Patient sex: M
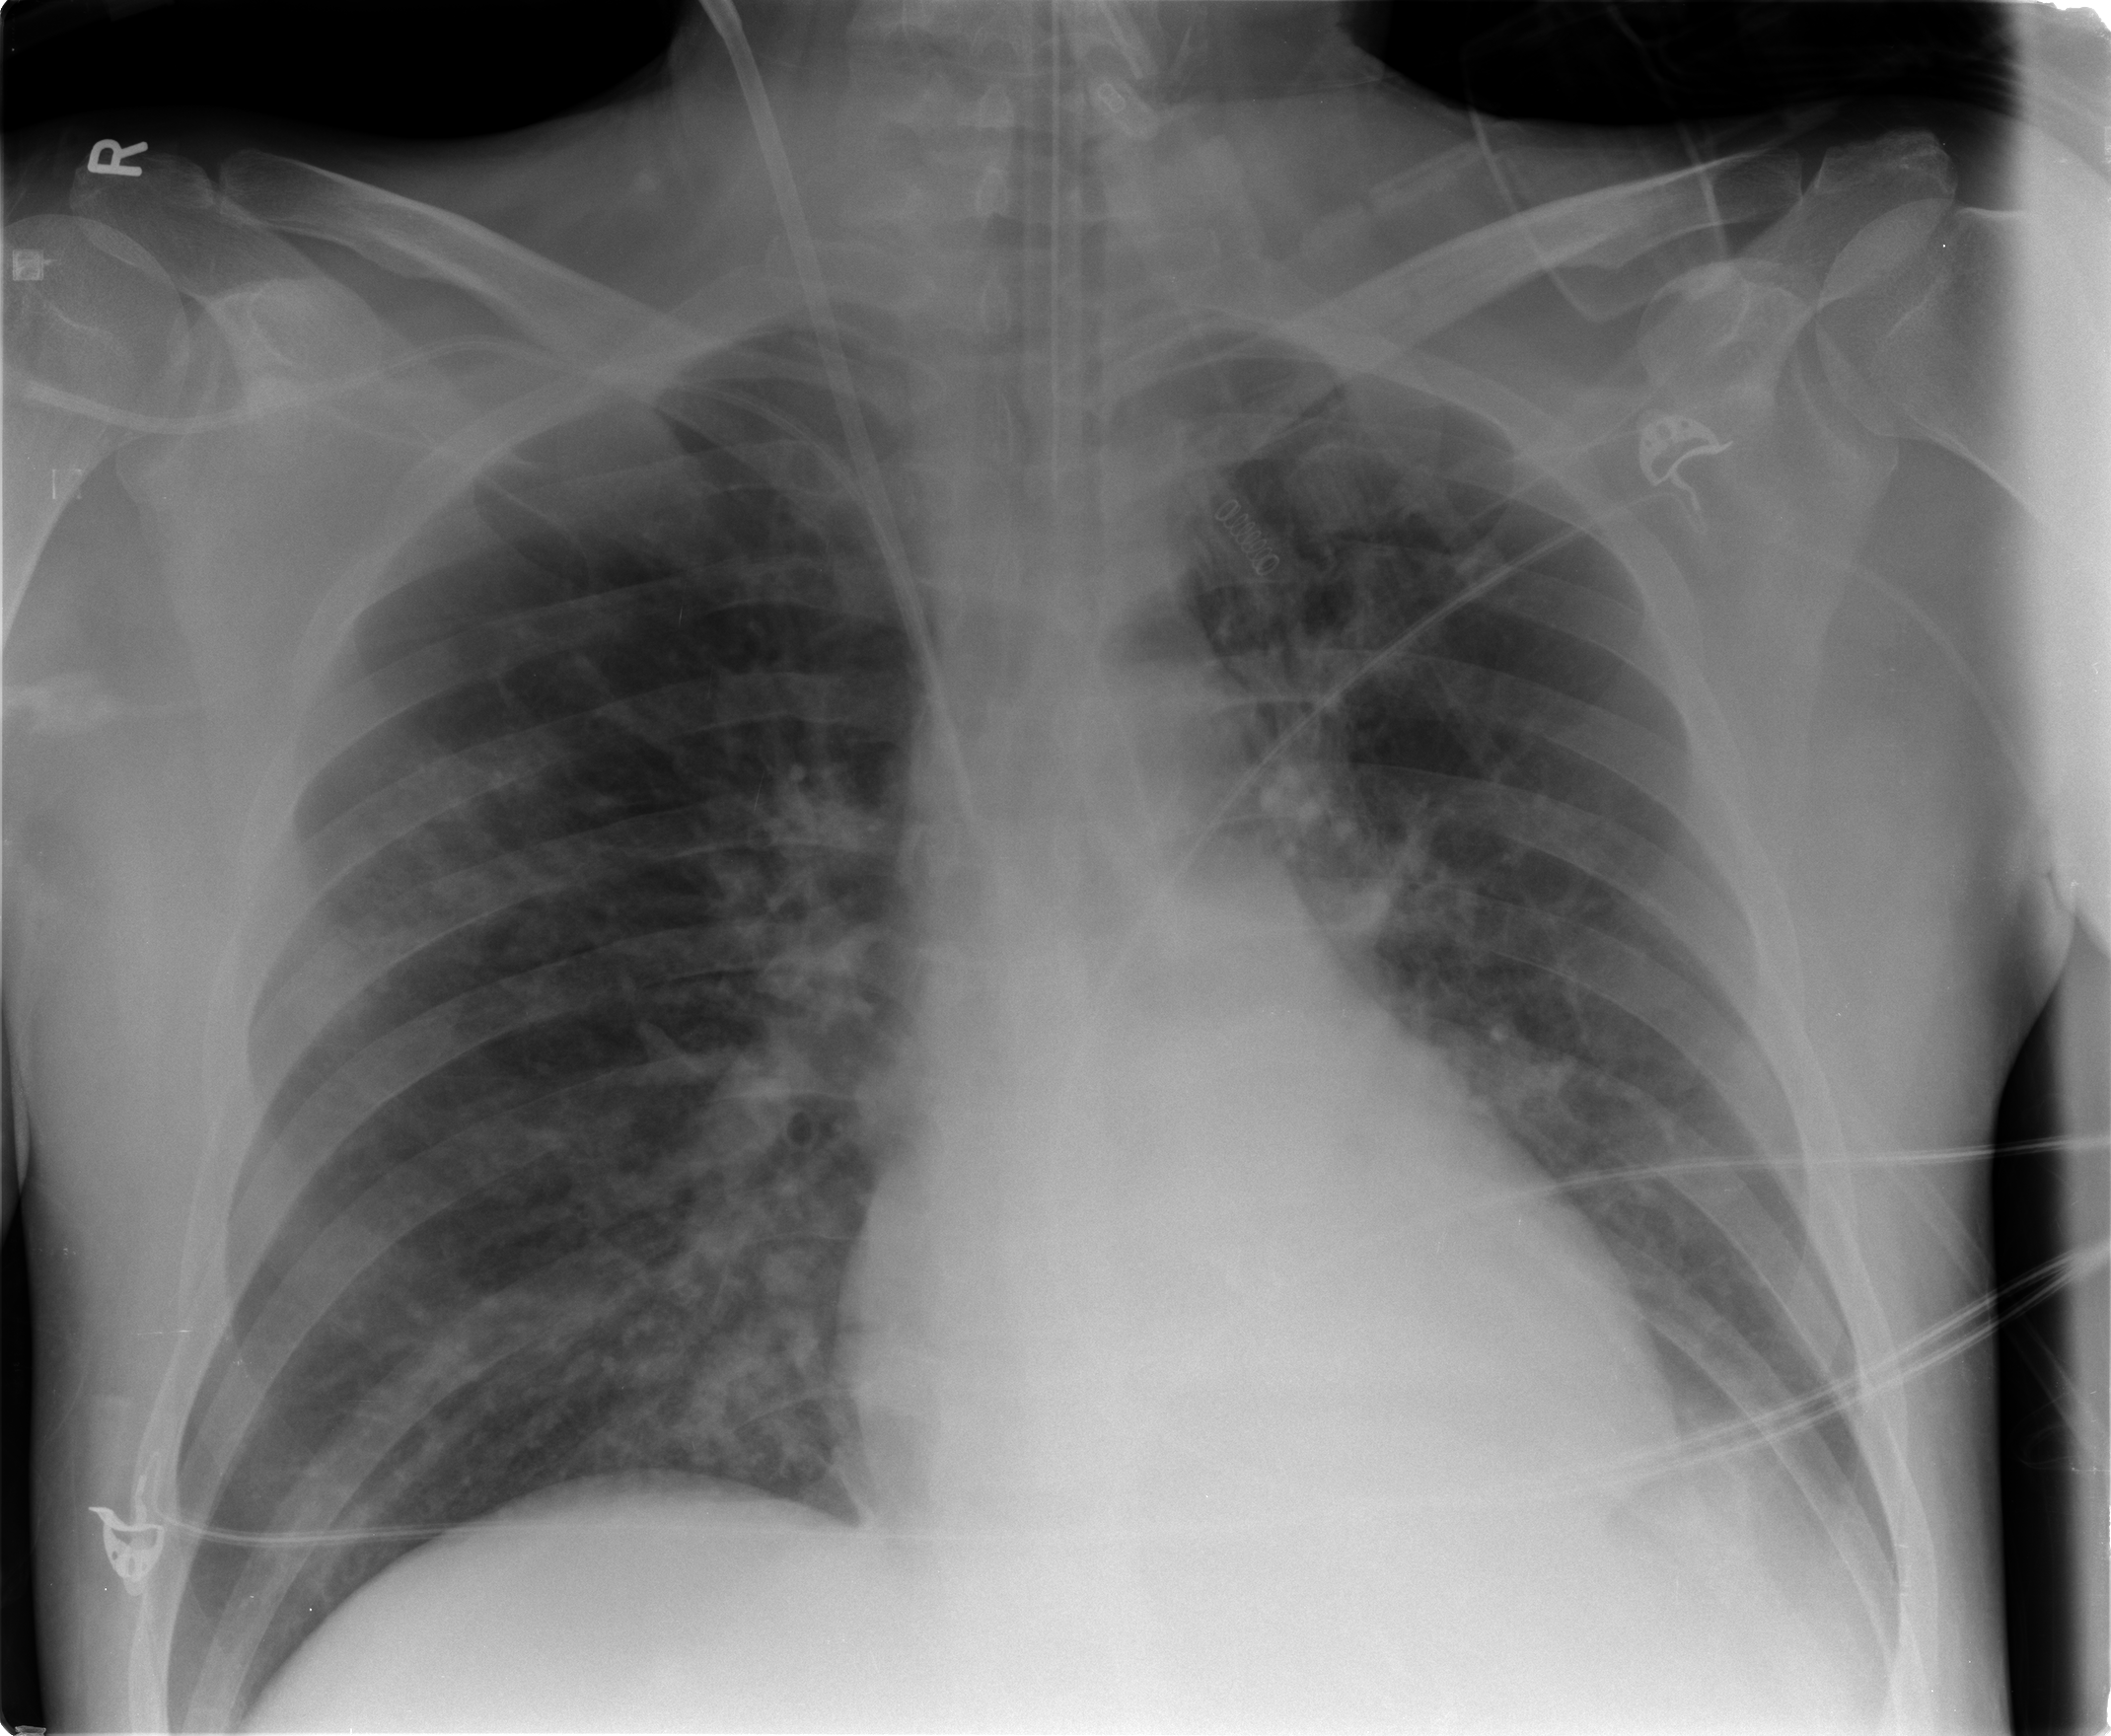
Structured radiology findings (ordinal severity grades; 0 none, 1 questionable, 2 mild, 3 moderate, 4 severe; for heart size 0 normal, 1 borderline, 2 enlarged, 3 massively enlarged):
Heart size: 2
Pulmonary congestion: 2
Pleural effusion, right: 0
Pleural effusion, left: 1
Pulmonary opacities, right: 2
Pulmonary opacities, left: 2
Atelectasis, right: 0
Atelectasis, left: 0